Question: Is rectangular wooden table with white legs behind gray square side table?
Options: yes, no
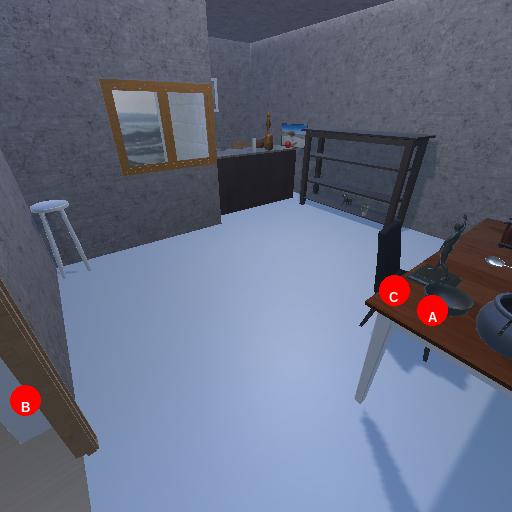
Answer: yes